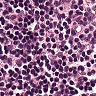
Metastatic tissue present: no